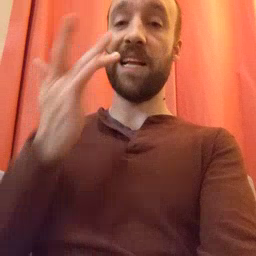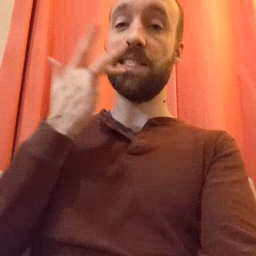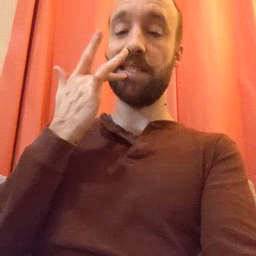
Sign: taste